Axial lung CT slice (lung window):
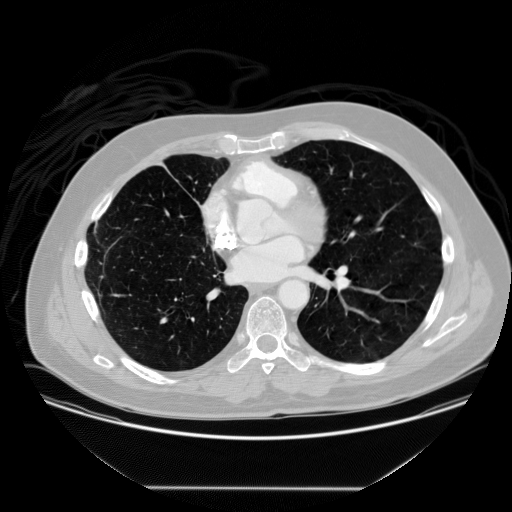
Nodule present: no